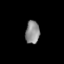
Tissue: lung
Cell type: Epithelial cells
Senescence score: 0.219
Nuclear area (px): 319
Mean DAPI intensity: 139.508